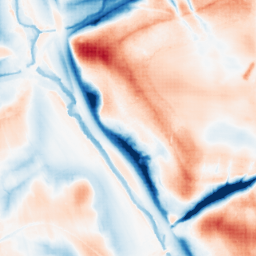
Category: classical
Decomposition family: uniform
Decomposition parameters: size: 50
Upsampling method: sinc_blackman
Upsampling parameters: scale: 2
kernel_size: 4
Upsampling scale: 2